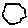
Label: hexagon